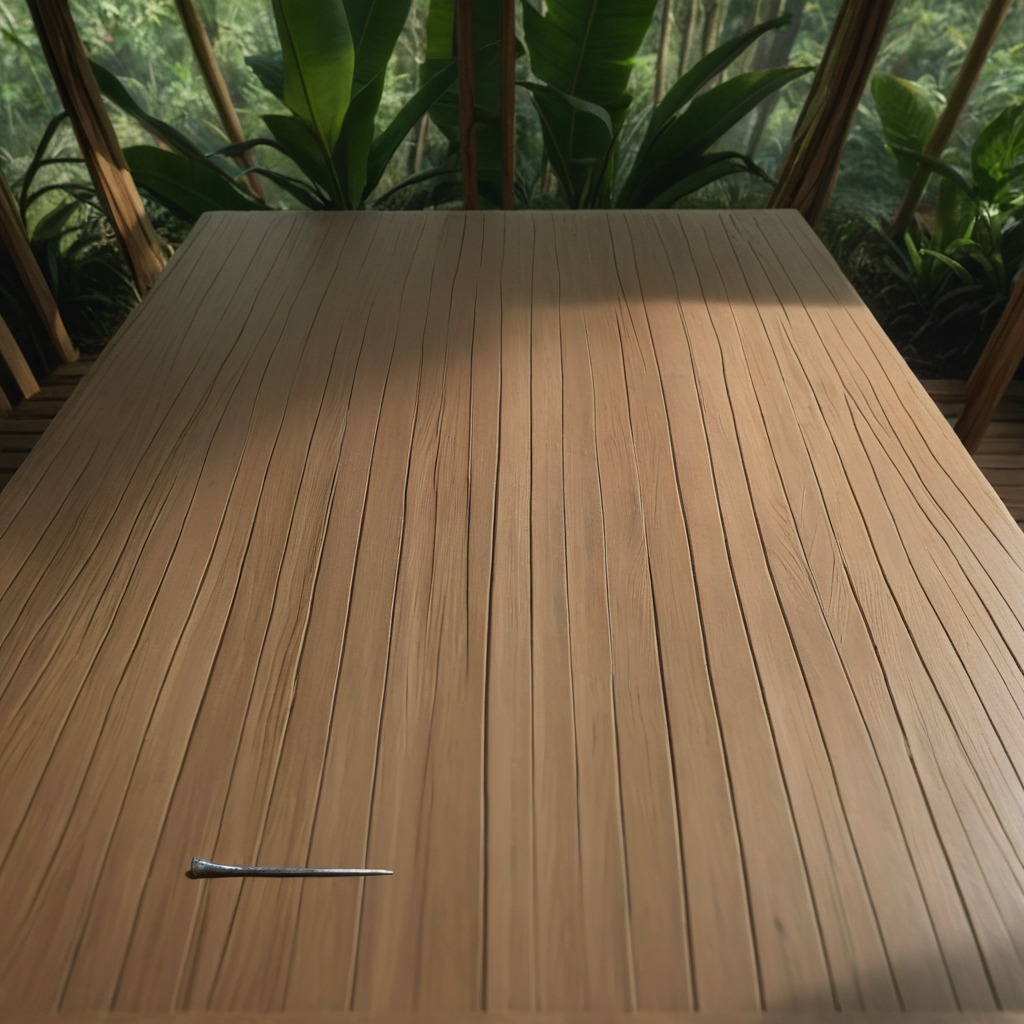
A nail is lying on a wooden table in a jungle field workshop tent.